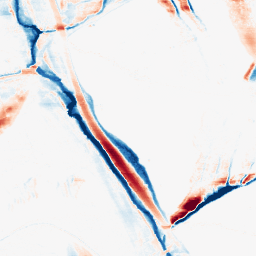
Category: morphological
Decomposition family: morphological_ellipse
Decomposition parameters: operation: average
width: 5
height: 30
Upsampling method: edge_directed
Upsampling parameters: scale: 2
Upsampling scale: 2